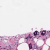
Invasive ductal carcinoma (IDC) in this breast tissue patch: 1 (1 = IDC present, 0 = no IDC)